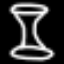
Label: hourglass